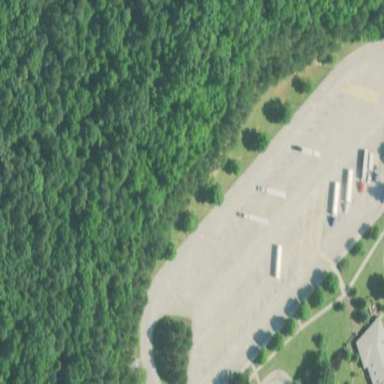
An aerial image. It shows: Parking area with asphalt surface designated for trucks and buses.